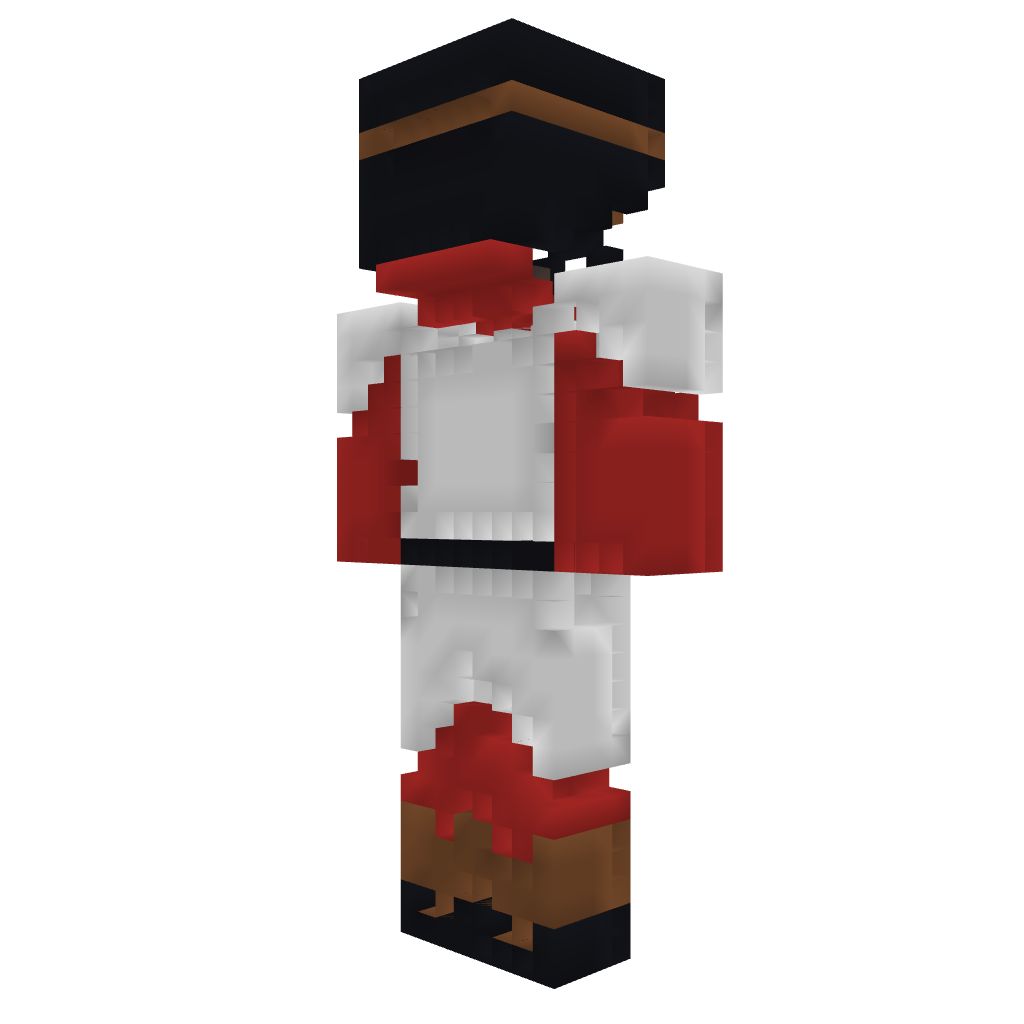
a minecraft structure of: Mongol Statue